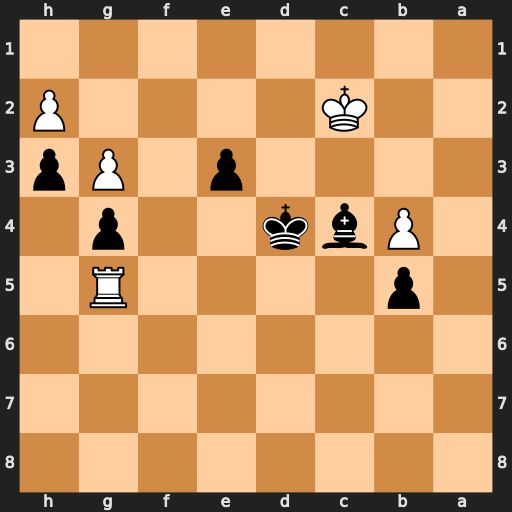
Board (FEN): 8/8/8/1p4R1/1Pbk2p1/4p1Pp/2K4P/8
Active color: b
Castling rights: -
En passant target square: -
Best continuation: Ke4 Kc3 Kf3